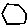
Label: hexagon